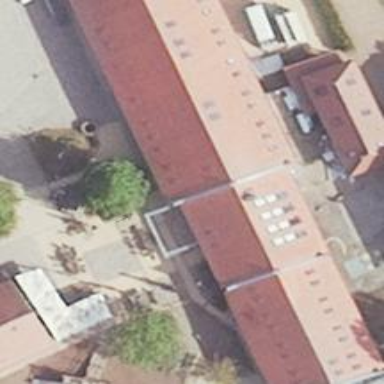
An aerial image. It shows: School.